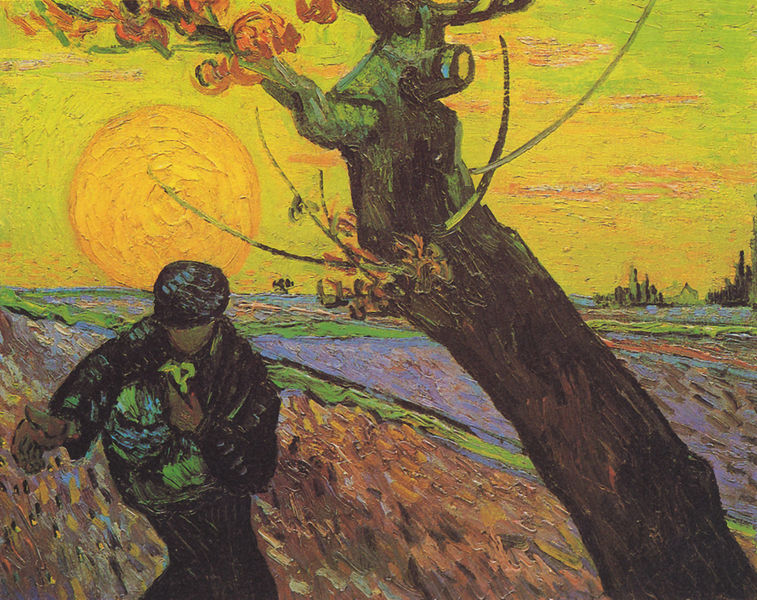
Titel: Sämann bei untergehender Sonne
Künstler: Vincent van Gogh
Standort: Amsterdam
Institution: Van Gogh Museum
Schlagwörter: baum, blau, blätter, dunkel, gemälde, hand, himmel, laub, mann, wasser, bäume, fluss, gelb, grob, grün, impressionismus, landschaft, stadt, ufer, äste, abend, bewegung, braun, bunt, hintergrund, hut, licht, orange, schwarz, blüte, gras, rot, tuch, weg, expressionismus, malerei, mütze, kleidung, mensch, holland, hände, öl, ast, baumstamm, dämmerung, feld, felder, morgen, sonnenaufgang, stamm, weide, zweige, pastos, sonne, land, gold, mantel, person, arbeit, genre, kreis, rund, sack, turm, kopfbedeckung, ornage, genrebild, genremalerei, süden, acker, ernte, feldweg, getreide, warm, dorf, abendsonne, eben, lila, sonnenuntergang, violett, van gogh, arbeiter, untergang, impressionistisch, lavendel, abendrot, striche, bauer, blühen, mond, flammen, zweig, acryl, asien, beutel, pinselduktus, pinselstrich, vincent van gogh, leben, picasso, geäst, rinde, pinselstriche, frühjahr, stumpf, kreisen, okker, trauerweide, vincent, saat, triebe, landwirt, expresionismus, sonnenball, furche, samen, trieb, aussaat, säen, provinz, kastanienbaum, sämann, von gogh, der sämann, einsäen, säend, säer, waide, dunkler anzug, lidern, runde sonne